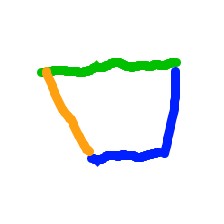
Shape: trapezoid